Question:
I have installed python and don't really know what this means. Any ideas?
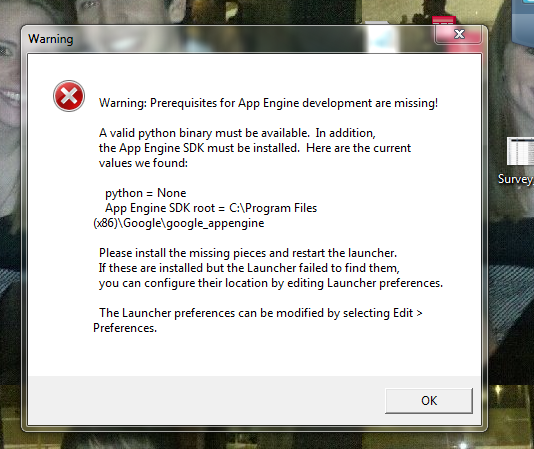
Answer: Try opening launcher preferences (what it refers to in the last line), and tell it where you installed Python. There should be a "Python path" setting that you can set.